Field crop: maize
Growth stage: 2
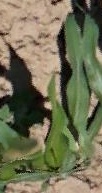
Species: maize